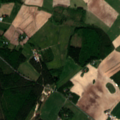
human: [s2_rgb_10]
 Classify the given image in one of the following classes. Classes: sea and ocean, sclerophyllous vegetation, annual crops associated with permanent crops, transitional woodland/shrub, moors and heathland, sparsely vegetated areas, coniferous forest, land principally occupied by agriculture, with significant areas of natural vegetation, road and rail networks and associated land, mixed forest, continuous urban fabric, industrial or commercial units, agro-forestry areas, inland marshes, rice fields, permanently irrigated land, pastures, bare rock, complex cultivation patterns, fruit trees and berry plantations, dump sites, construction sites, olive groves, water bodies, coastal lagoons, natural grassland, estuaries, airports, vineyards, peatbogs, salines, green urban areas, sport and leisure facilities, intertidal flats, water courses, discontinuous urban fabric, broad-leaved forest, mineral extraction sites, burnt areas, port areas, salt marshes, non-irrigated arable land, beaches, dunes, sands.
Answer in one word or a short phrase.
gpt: non-irrigated arable land, land principally occupied by agriculture, with significant areas of natural vegetation, coniferous forest, transitional woodland/shrub